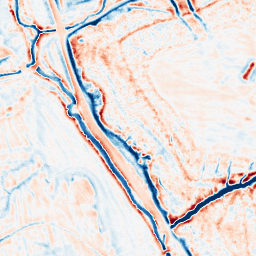
Category: edge_preserving
Decomposition family: bilateral
Decomposition parameters: d: 15
sigma_color: 100
sigma_space: 150
Upsampling method: sinc_hamming
Upsampling parameters: scale: 2
kernel_size: 4
Upsampling scale: 2